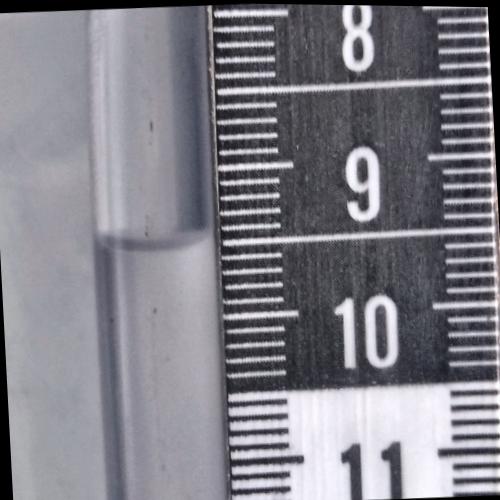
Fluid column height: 9.5 cm